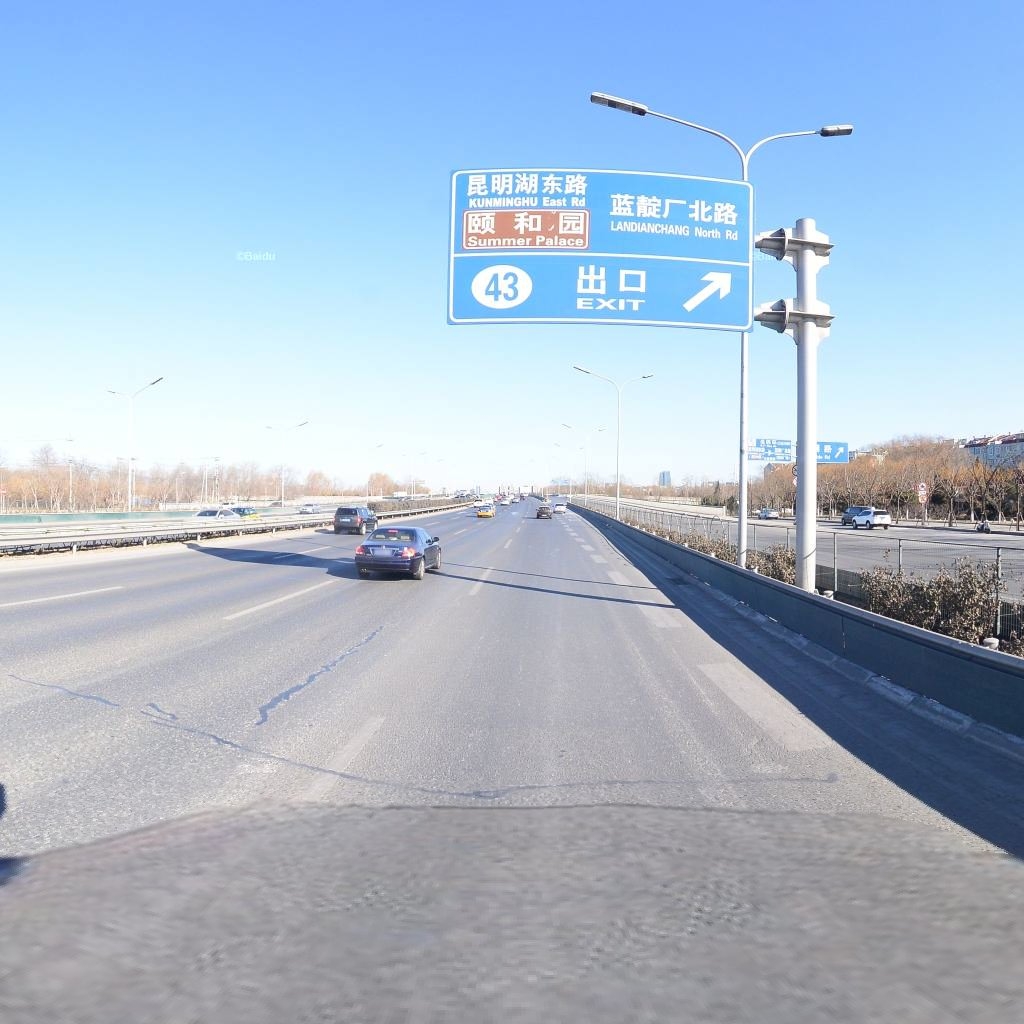
Region: Haidian
Road damage annotations: transverse patch, transverse patch, longitudinal patch